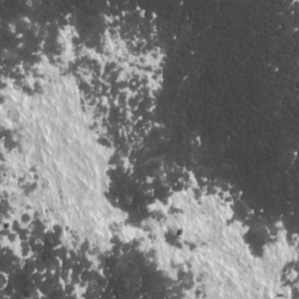
Label: frost